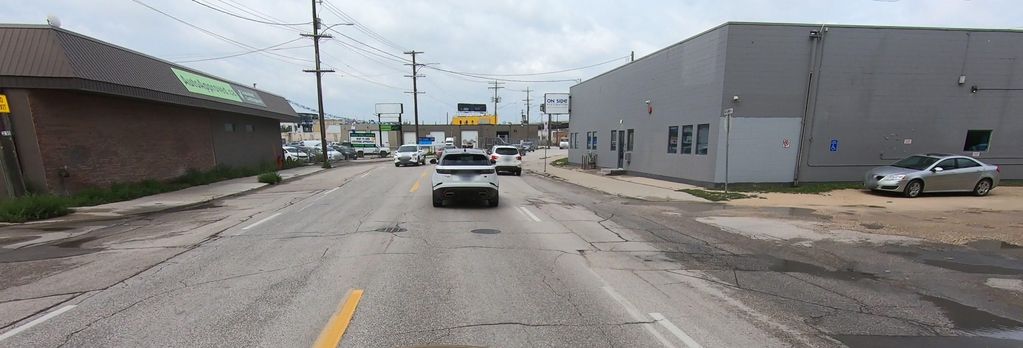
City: winnipeg